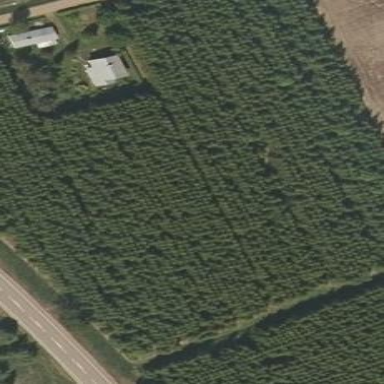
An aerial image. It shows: Orchard.